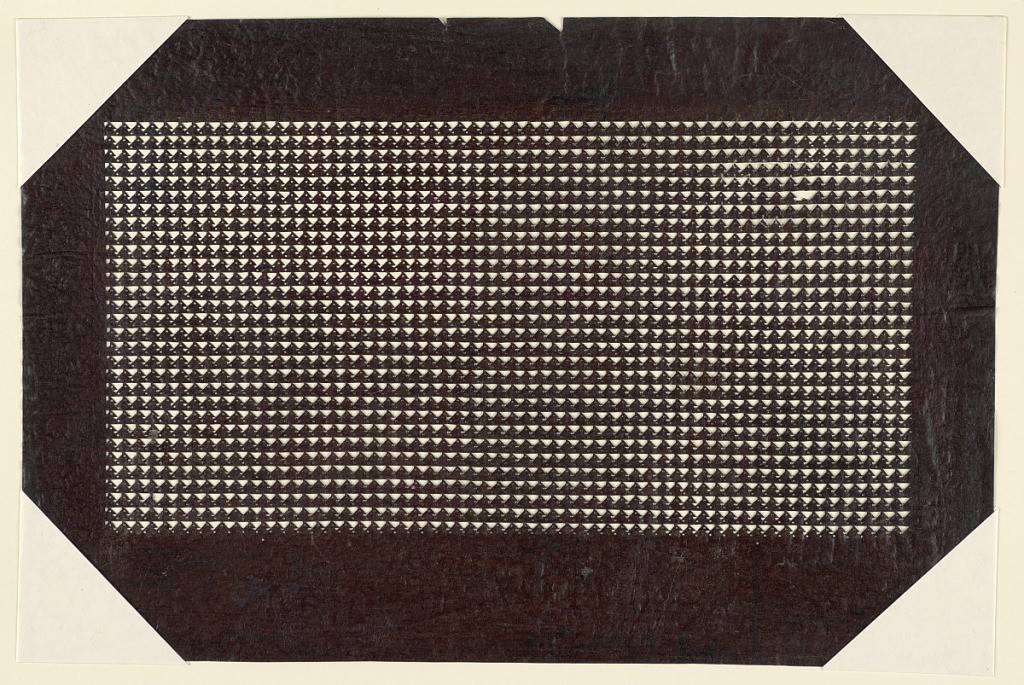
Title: Scale Pattern
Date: late 18th - mid 19th century
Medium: Mulberry paper (kozo washi) treated with fermented persimmon tannin (kakishibu)
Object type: Katagami
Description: Scale pattern (uroko) was used as a talisman to ward off bad luck since it's originally associated with snakes and butterflies that shed its skin or chrysalis. While this pattern is related to regeneration, it is also simply a triangle pattern as well.